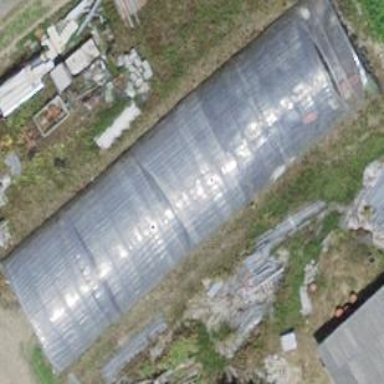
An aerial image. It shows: Greenhouse.